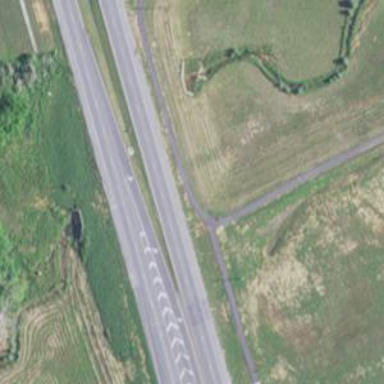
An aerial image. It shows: Trunk highway.